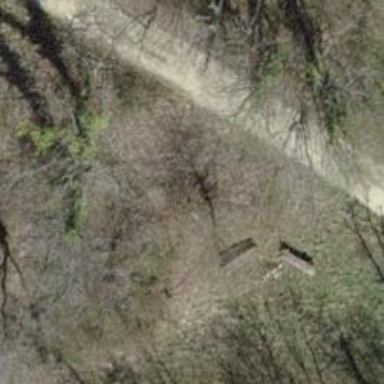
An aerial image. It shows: Bench for seating.